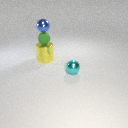
small green rubber sphere below small blue metal sphere